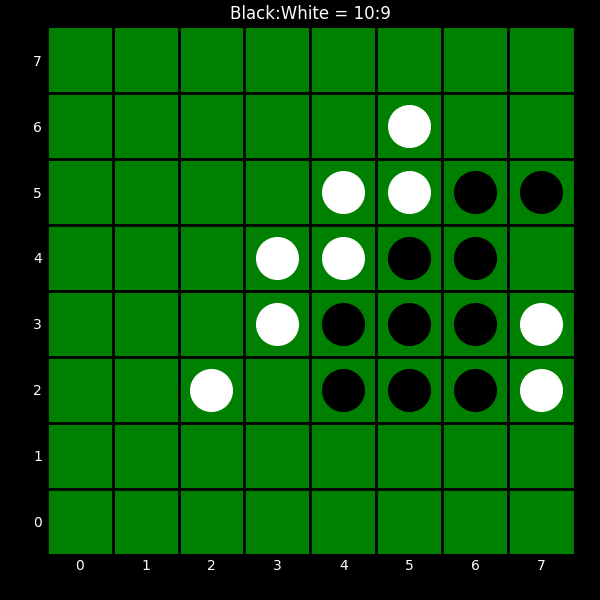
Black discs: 10
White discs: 9